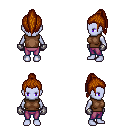
a pixel art fantasy rpg character, female body template, dark elf, purple skin, brown sleeveless shirt, magenta pants, brunette long topknot hairstyle, metal gloves, four views (front, back, left, right), 2x2 character sprite sheet, small pixel art, hard edges, no anti-aliasing